Question: I have a dataset with labels which I would like to plot with points colored according to their label. Is there a simple way how to get current line numer inside plot, so that I can determine which category does the point belong to?
I understood that 'x,y,z' are the coordinates of plotted data, but it doesn't help for the external labels.
This is quite ugly and it works just on sorted dataset with regular distribution.
'''
data = Import["http://ftp.ics.uci.edu/pub/machine-learning-databases/iris/iris.data"];
data = Drop[data, -1]; (*there one extra line at the end*)
inData = data[[All, 1 ;; 4]];
labels = data[[All, 5]];
ListPlot3D[inData,
ColorFunction ->
Function[{x, y, z},
If[y < 0.33, RGBColor[1, 1, 0.],
If[y < 0.66, RGBColor[1, 0, 0.], RGBColor[1, 0, 1]]
]
]
]
'''
Expected result:

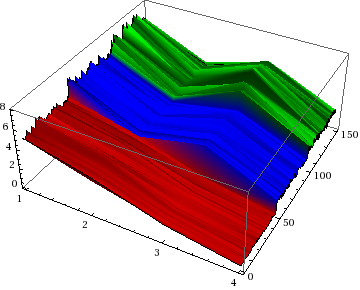
Answer: Suppose that 'points' is the lists of coordinates and 'labels' a list of the corresponding labels so for example
'''
points = Flatten[Table[{i, j, Sin[i j]},
{i, 0, Pi, Pi/20}, {j, 0, Pi, Pi/10}], 1];
labels = RandomChoice[{"label a", "label b", "label c"}, Length[points]];
'''
Each label corresponds to a colour which I'm writing as a list of rules, e.g.
'''
rules = {"label a" -> RGBColor[1, 1, 0],
"label b" -> RGBColor[1, 0, 0], "label c" -> RGBColor[1, 0, 1]};
'''
Then the points can be plotted in the colour corresponding to their label as follows
'''
ListPointPlot3D[Pick[points, labels, #] & /@ Union[labels],
PlotStyle -> Union[labels] /. rules]
'''

To colour individual points in a 'ListPlot3D' you can use 'VertexColors', for example
'''
ListPlot3D[points, VertexColors -> labels /. rules, Mesh -> False]
'''